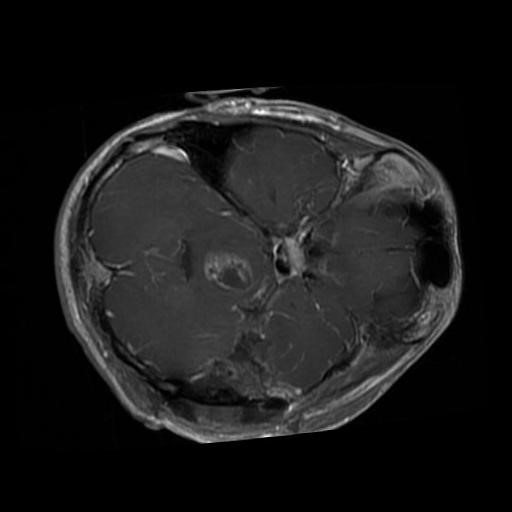
Label: brain_glioma